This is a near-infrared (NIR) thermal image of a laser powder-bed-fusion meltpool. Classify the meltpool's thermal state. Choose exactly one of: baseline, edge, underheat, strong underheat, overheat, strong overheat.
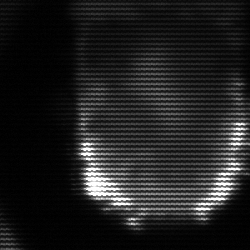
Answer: baseline